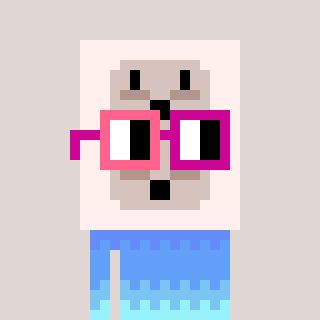
a pixel art character with square pink and red glasses, a outlet-shaped head and a teal-colored body on a warm background